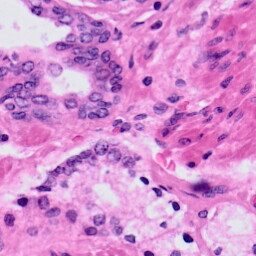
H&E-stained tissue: Prostate